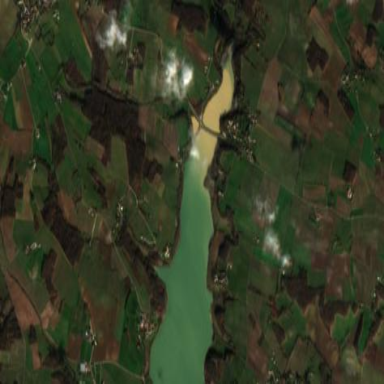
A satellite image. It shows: Reservoir of water.